Question: I am using YUI's <URL> to format some data returned from an AJAX request. Here's the config:
'''
var dataTable = new Y.DataTable(
{
id: 'my-table',
height: '500px',
width: '500px'
});
var columns = [{
key: 'id',
label: 'ID'
}, {
label: 'Name',
formatter: function (o) {
console.log(o.data);
return o.data.name;
}
},
{
key: 'department',
label: 'Department'
}
];
function search(){
dataSource = new Y.DataSource.IO({source: '/search' });
dataSource.sendRequest({
dataType: 'json',
on: {
success: function(e) {
response = e.data.responseText;
data = Y.JSON.parse(response);
dataTable.set('columns', columns);
dataTable.set('data', data.content);
},
failure: function(e) {
//do stuff
}
});
}
'''
My table gets populated fine

And this is returned from the console
'''
Object {id: 1, name: "Bob", department: 001}
Object {id: 2, name: "Andy", department: 003}
'''
However if I launch the request a second time, the number of Objects returned doubles
'''
Object {id: 1, name: "Bob", department: 001}
Object {id: 2, name: "Andy", department: 003}
Object {id: 1, name: "Bob", department: 001}
Object {id: 2, name: "Andy", department: 003}
'''
While the data still displays, this duplication breaks functionality elsewhere. Additionally, no matter the number of times the request is launched, only the doubled list returns. Any idea why the Objects are getting combined?
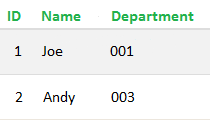
Answer: Try removing the existing data on each AJAX request. '$('#myTableID').remove()' and then recreate. It seems your AJAX call is appending to the existing content